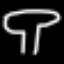
Label: mushroom